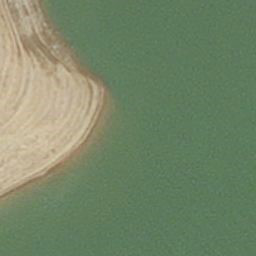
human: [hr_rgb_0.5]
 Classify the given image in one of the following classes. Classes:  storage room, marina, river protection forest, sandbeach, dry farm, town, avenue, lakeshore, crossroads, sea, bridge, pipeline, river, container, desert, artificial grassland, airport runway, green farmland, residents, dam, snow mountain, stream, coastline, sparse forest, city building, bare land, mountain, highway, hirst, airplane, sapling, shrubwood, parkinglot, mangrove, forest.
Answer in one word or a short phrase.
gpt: hirst